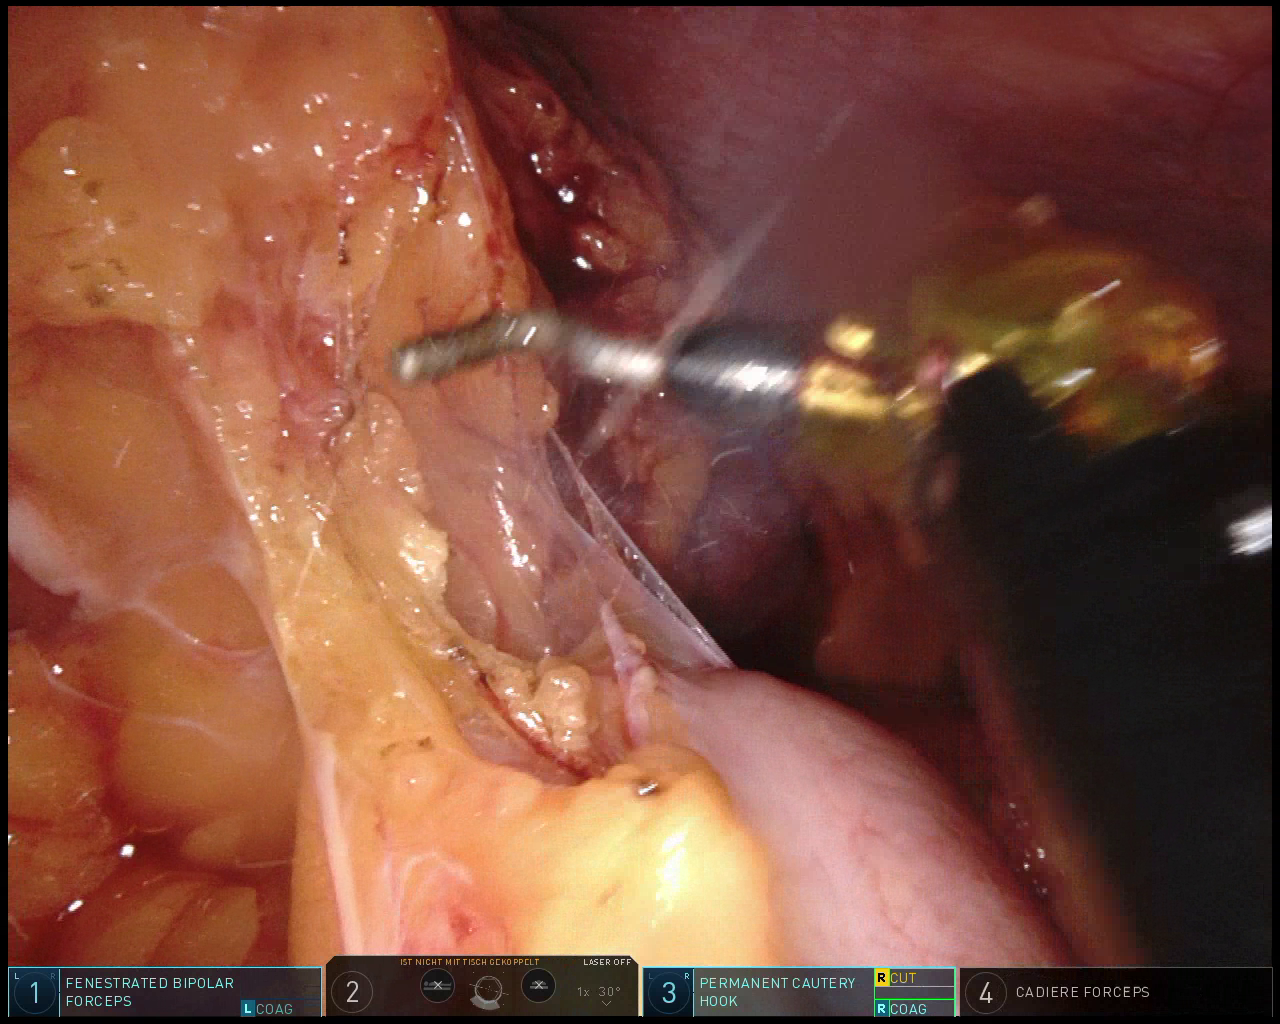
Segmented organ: spleen
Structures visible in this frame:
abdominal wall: yes
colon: yes
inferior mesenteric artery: no
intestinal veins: no
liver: no
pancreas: no
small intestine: no
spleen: yes
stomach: no
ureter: no
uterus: no
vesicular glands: no